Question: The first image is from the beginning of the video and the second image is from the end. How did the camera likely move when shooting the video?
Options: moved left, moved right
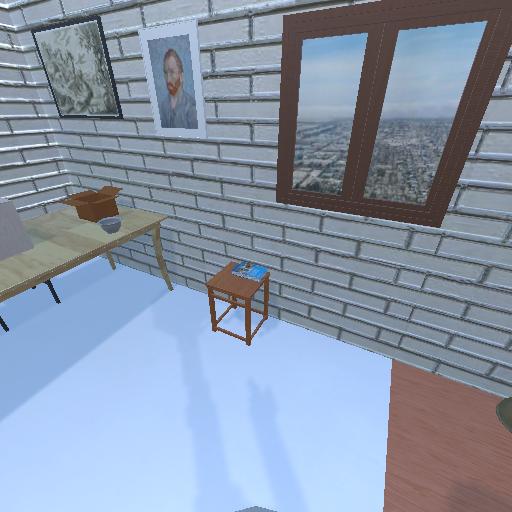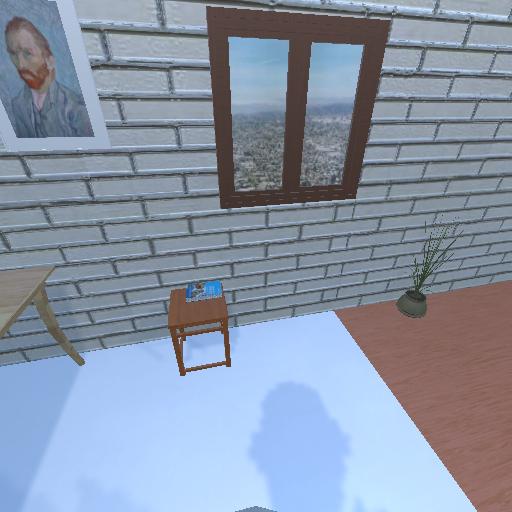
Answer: moved left